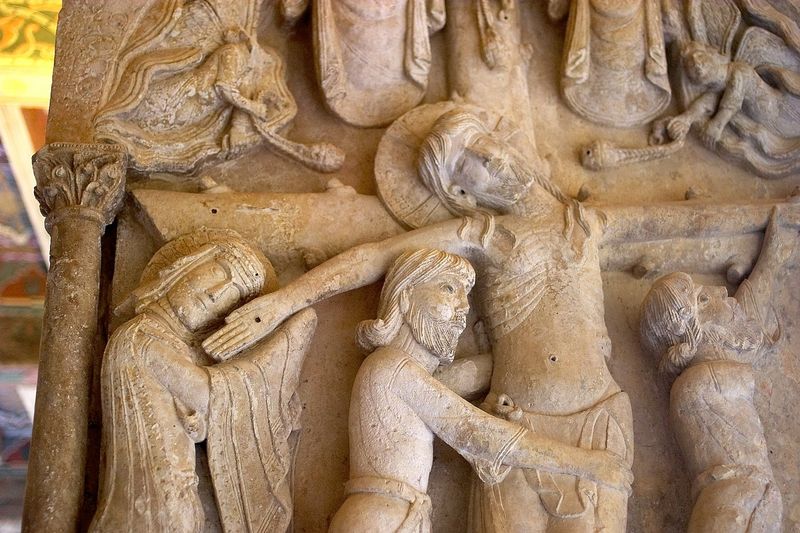
Titel: S. Domingo de Silos
Standort: Burgos (EU - E)
Schlagwörter: frankreich, marmor, säule, johannes, stein, tod, trauer, hände, kirche, engel, skulptur, statue, relief, figuren, detail, nägel, foto, kreuz, architrav, kapitell, heiligenschein, nimbus, christus, jesus, kreuzabnahme, kreuzigung, romanik, kruzifix, fresko, jünger, heilig, maria, beweinung, trauern, kapitel, erlöser, taufbecken, abnahme, passion, kreuzesabnahme, kreuigung, aureol, verzieherung, figus, asäule